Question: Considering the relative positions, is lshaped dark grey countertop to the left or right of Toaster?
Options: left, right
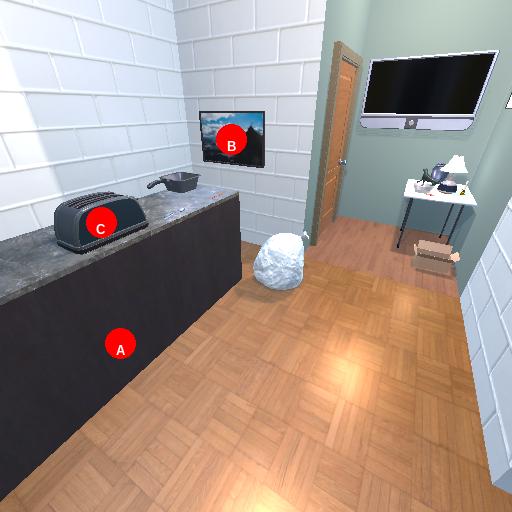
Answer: left